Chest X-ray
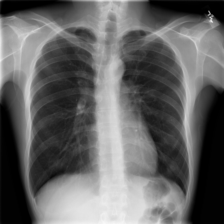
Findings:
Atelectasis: negative
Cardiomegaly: negative
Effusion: negative
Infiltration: positive
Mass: negative
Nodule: negative
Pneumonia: negative
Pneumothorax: negative
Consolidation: negative
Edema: negative
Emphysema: negative
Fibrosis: negative
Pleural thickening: negative
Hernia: negative